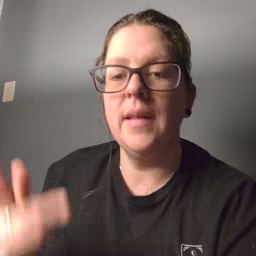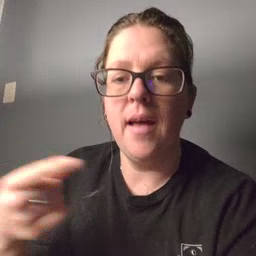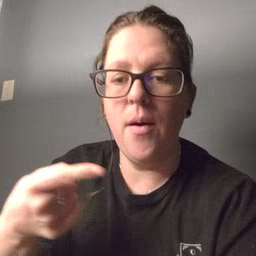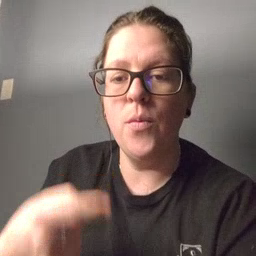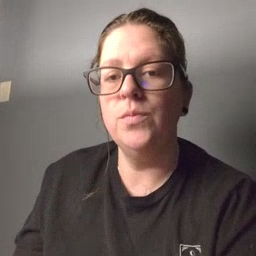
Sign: owie